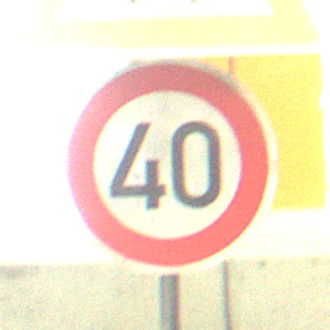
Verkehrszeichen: Geschwindigkeit40
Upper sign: KreuzungOderEinmuendung
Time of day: NotSpecified
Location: Indoor (Special)
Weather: NotSpecified
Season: NotSpecified
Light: Artificial